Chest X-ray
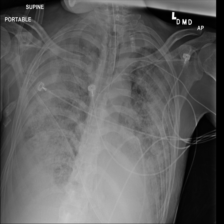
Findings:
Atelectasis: negative
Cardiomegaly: negative
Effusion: negative
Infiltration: negative
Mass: negative
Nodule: negative
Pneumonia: negative
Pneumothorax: negative
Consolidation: negative
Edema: negative
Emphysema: negative
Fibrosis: negative
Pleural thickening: negative
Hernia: negative